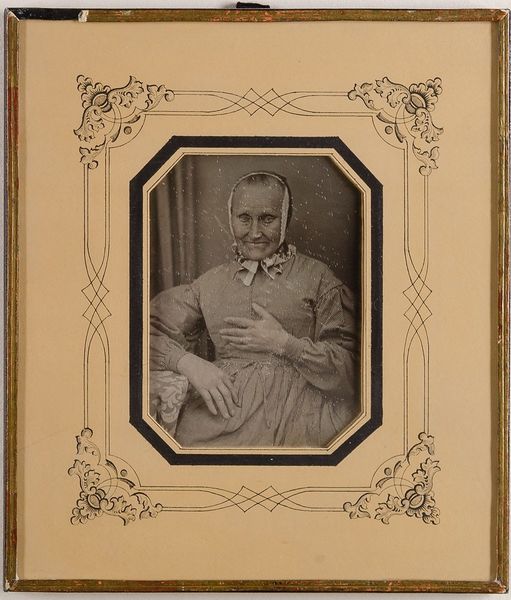
Titel: Unbekannte alte Frau
Künstler: Julius Böhm
Standort: Hamburg
Institution: Museum für Kunst und Gewerbe Hamburg
Schlagwörter: frau, portrait, figur, foto, fotografie, photographie, photo, lichtbild, daguerreotypie, bildwerke, angewandte und bildende kunst, hessische systematik, porträt, porträtfotografie, porträtphotographie, hüftbild